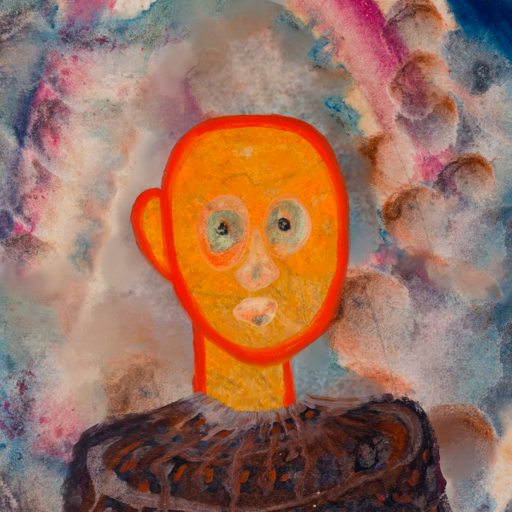
Background: Rupkatha, Head And Neck Front: Sisters, Face Front: Childish, Bust: Hypocrite, Hair Front: Blank, Head Accessory: Blank, Second Necklace: Blank, Necklace: Blank, Baby: Blank